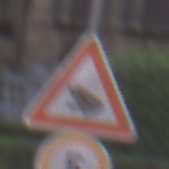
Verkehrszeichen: AmphibienwanderungRechts
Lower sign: Geschwindigkeit5
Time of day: SunriseSunset
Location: Outdoor (Urban)
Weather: PartlyCloudy
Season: NotSpecified
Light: Natural